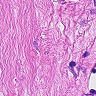
Metastatic tissue present: no